Question: Monetdb's Stethoscope is a profiling tool and has a list of trace options. In the following measured result, I get confused by some metrics.
What exactly is utime, cutime, stime and cstime? They seem to be CPU time in user and kernel space but why the 'start' state of a MAL instruction has such utime but the 'end' state does not have? And, what's its unit?
What's the unit of rss?
blk.reads blk.writes should be the speed of I/O in terms of block. Why some instructions have non-zero blk.reads or blk.writes but their rbytes (bytes read) and wbytes (bytes written) are zero?

This measurement is enabled by this trace option: +SatefiITcmrwbsy which is explained below the the document online. I am not quite sure about their meanings.
'''
The trace options (default 'ISTest'):
S = monitor start of instruction profiling
a = aggregate clock ticks per instruction
e = event counter
f = module.function name
i = instruction counter
I = interpreter thread number
T = wall clock time
t = ticks in microseconds
c = cpu statistics (utime,ctime,stime,cstime)
m = memory resources as provided by OS
r = block reads
w = block writes
b = bytes read/written
s = MAL statement
y = MAL argument types
p = process statistics, e.g. page faults, context switches
u = user id
D = Generate dot file upon query start
F = Dataflow memory claims
'''
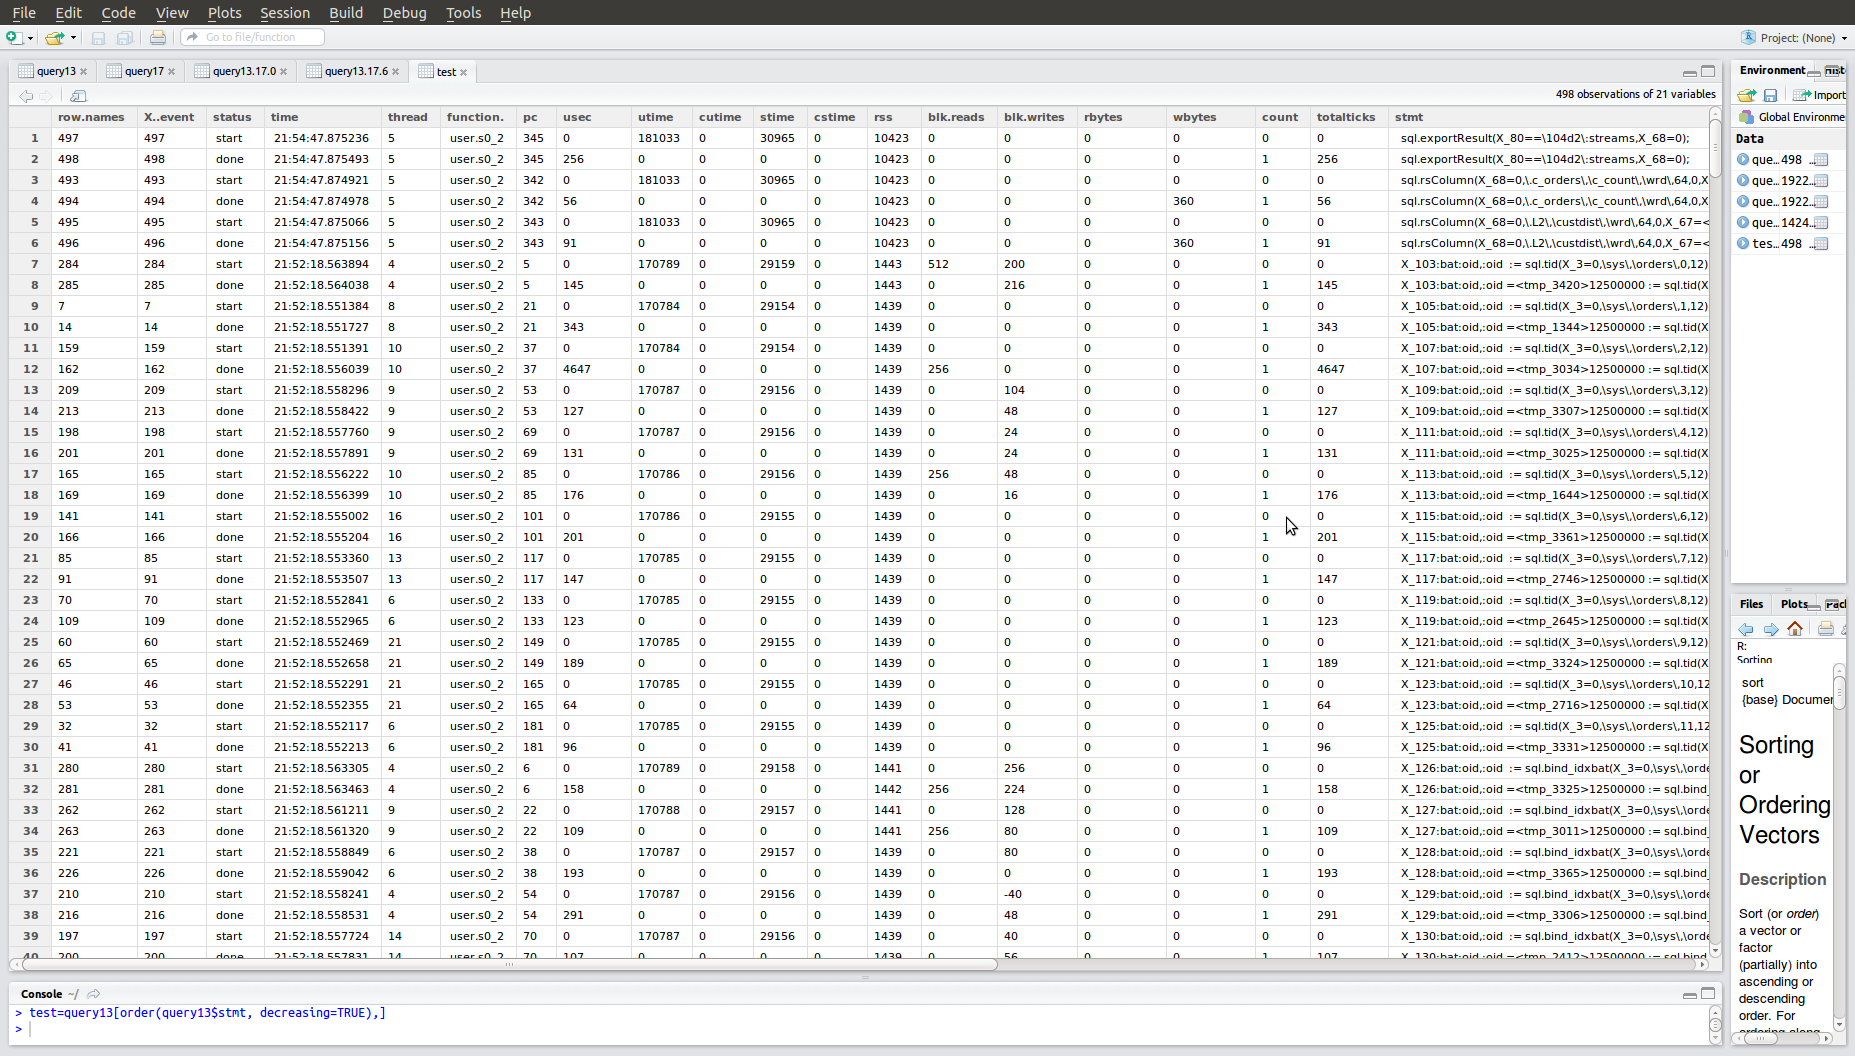
Answer: The markers correlate with the Linux kernel profiling structure entries.
See times(2) command
Similar remarks are for the io counts taken from rusage system calls.
rbytes/wbytes are estimated systems of memory processed in each call.
layout is meant to be regular structure for ease of handling later on.